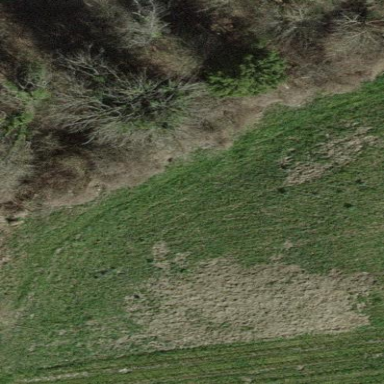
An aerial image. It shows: Vast expanse of grassland.